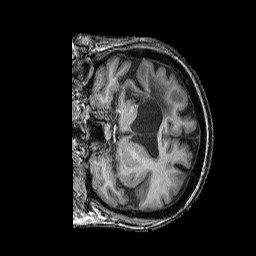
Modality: T1w
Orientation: coronal
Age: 31
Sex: female
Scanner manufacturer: siemens
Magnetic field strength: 3 T
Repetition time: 2.25 s
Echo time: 0.00411 s